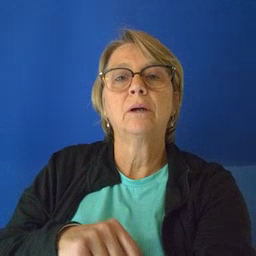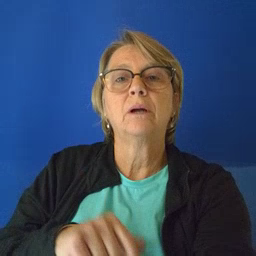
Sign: better